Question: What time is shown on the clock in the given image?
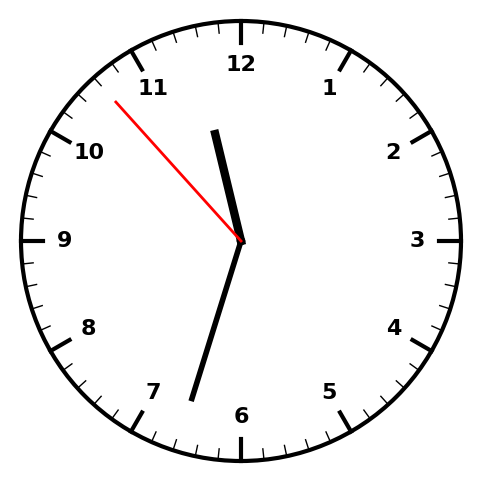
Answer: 11:32:53